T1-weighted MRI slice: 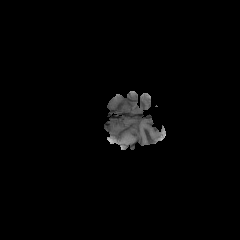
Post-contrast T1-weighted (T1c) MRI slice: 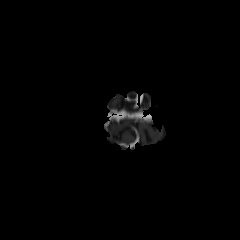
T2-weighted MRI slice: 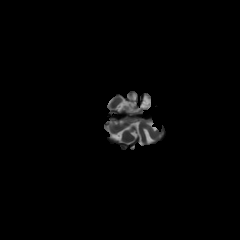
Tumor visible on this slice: no